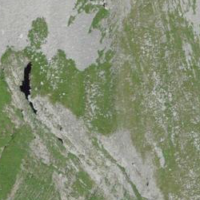
EUNIS habitat code: 48
Species observed at this site:
Leontopodium nivale